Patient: sex M, age 71
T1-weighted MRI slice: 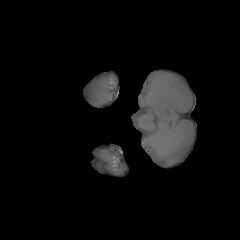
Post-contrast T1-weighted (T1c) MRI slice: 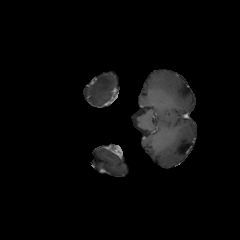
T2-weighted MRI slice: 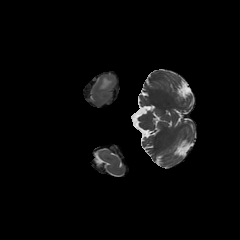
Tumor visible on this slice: yes
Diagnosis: Glioblastoma, IDH-wildtype
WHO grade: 4